Field crop: tomato
Growth stage: 1
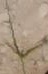
Species: cyperus